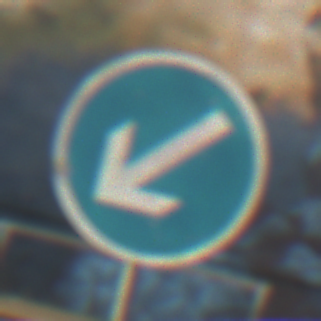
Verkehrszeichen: VorgeschriebeneVorbeifahrtLinks
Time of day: MorningAfternoon
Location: Outdoor (Urban)
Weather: PartlyCloudy
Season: NotSpecified
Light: Natural